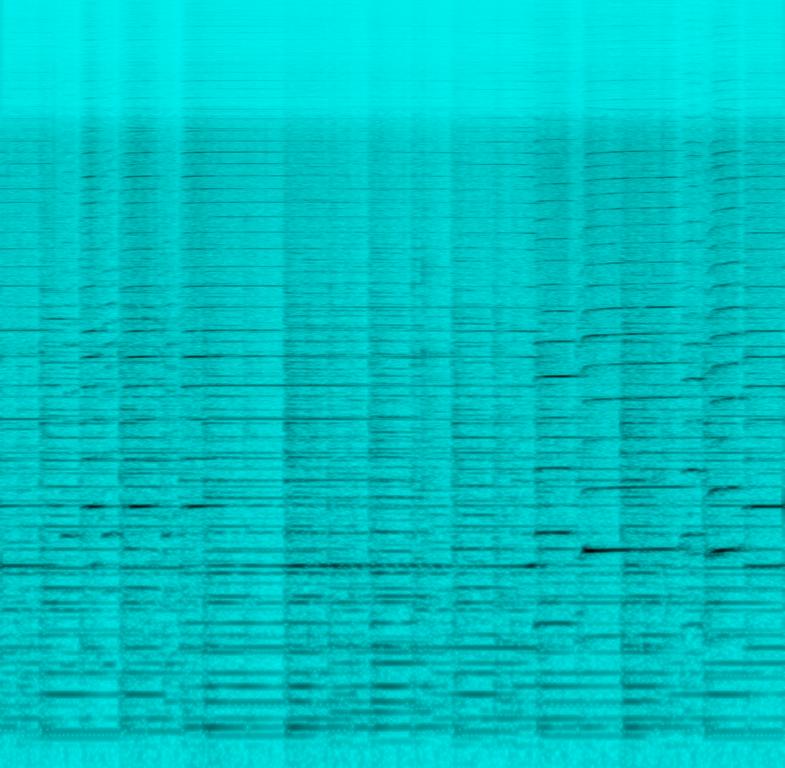
Someone is strumming chords on a guitar while someone else is playing a melody using a harmonica. This song sounds like sitting around  a bonfire.